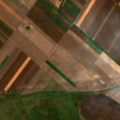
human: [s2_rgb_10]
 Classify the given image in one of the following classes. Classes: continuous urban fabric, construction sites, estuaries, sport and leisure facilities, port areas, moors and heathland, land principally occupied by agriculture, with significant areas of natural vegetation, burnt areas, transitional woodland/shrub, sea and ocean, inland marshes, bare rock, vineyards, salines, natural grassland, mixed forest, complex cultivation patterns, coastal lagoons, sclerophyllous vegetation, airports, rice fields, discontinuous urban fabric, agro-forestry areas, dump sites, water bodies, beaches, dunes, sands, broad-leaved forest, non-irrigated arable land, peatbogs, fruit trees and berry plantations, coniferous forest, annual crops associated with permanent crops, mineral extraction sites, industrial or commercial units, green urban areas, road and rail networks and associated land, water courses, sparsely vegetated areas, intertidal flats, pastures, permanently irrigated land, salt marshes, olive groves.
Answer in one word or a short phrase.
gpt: non-irrigated arable land, pastures